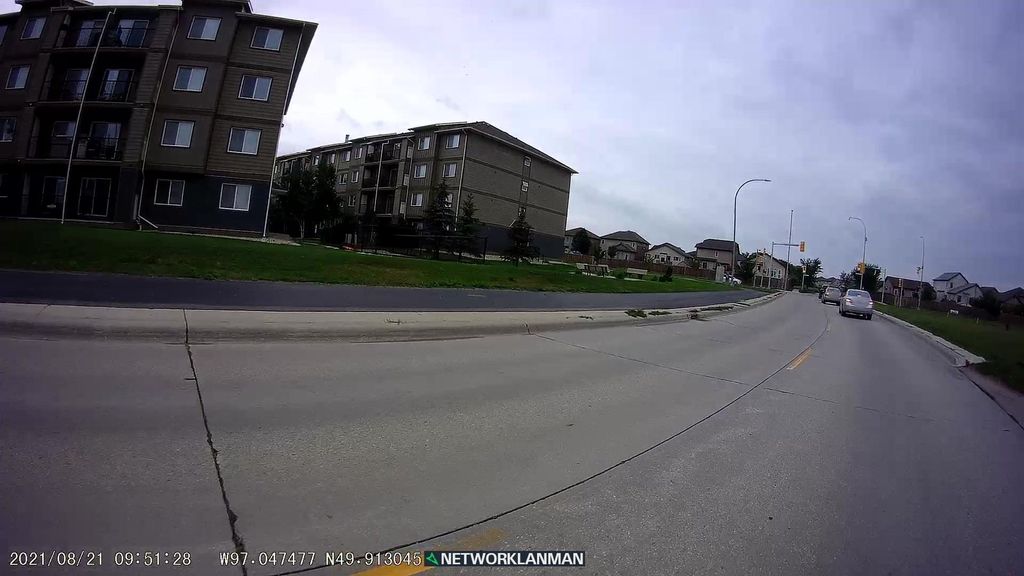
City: winnipeg